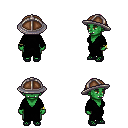
a pixel art fantasy rpg character, female body template, orc, green skin, black robe, teal pants, pink short mohawk hairstyle, chain helm, bracelets, ghillies, four views (front, back, left, right), 2x2 character sprite sheet, small pixel art, hard edges, no anti-aliasing